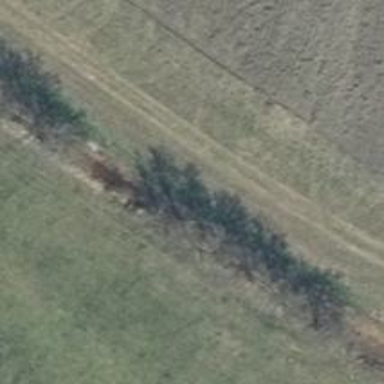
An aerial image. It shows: Row of deciduous broadleaved trees.